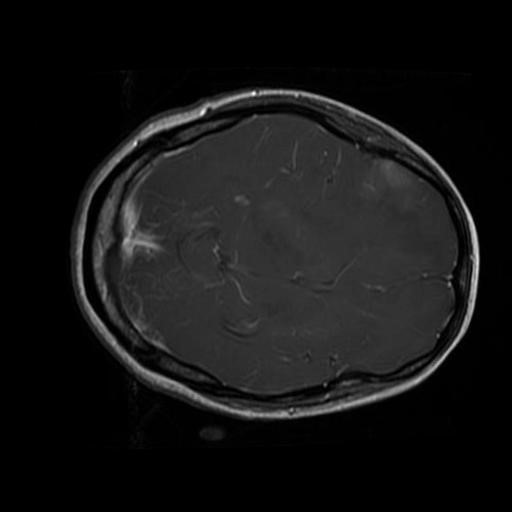
Label: brain_glioma